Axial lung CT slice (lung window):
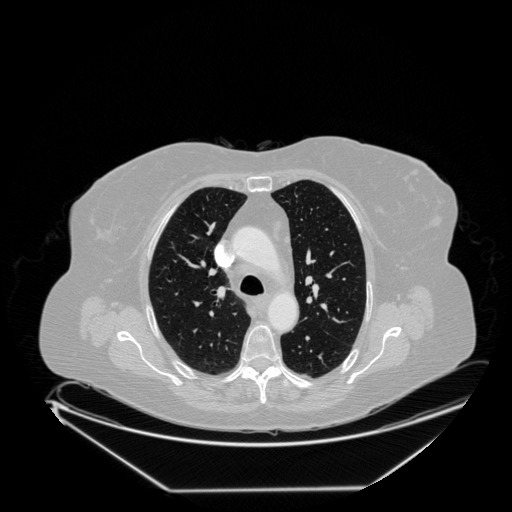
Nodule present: no